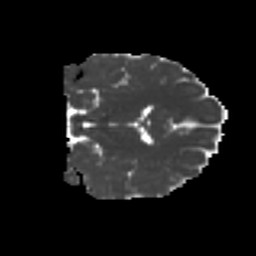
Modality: MD
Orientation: coronal
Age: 27
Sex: female
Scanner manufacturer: ge
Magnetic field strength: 3 T
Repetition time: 7.8 s
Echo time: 0.0606 s